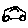
Label: car